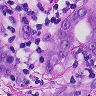
Metastatic tissue present: yes